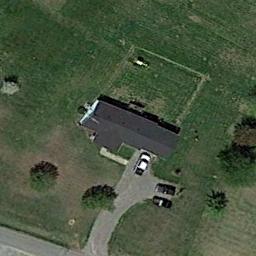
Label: sparse_residential